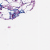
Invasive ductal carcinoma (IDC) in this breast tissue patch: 0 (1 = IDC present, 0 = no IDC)